Interaction volume radius: 5 \u00c5
Interaction volume height: 20 \u00c5
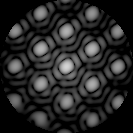
Disorder parameter: 0.01717